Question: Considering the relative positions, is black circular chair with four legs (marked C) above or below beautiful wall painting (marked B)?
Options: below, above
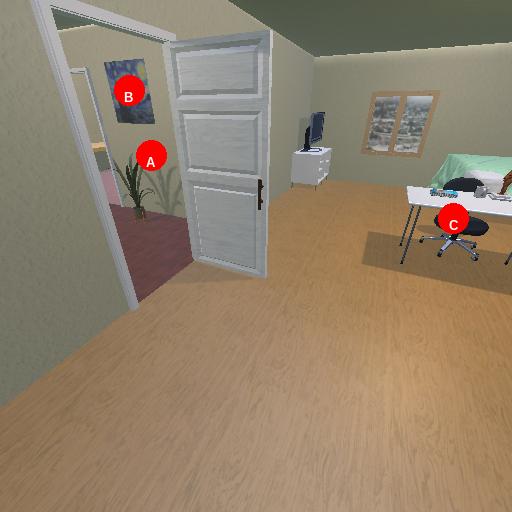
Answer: below